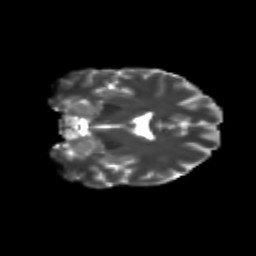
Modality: T2w
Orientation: coronal
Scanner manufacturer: siemens
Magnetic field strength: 3 T
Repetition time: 9.2 s
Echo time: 0.084 s